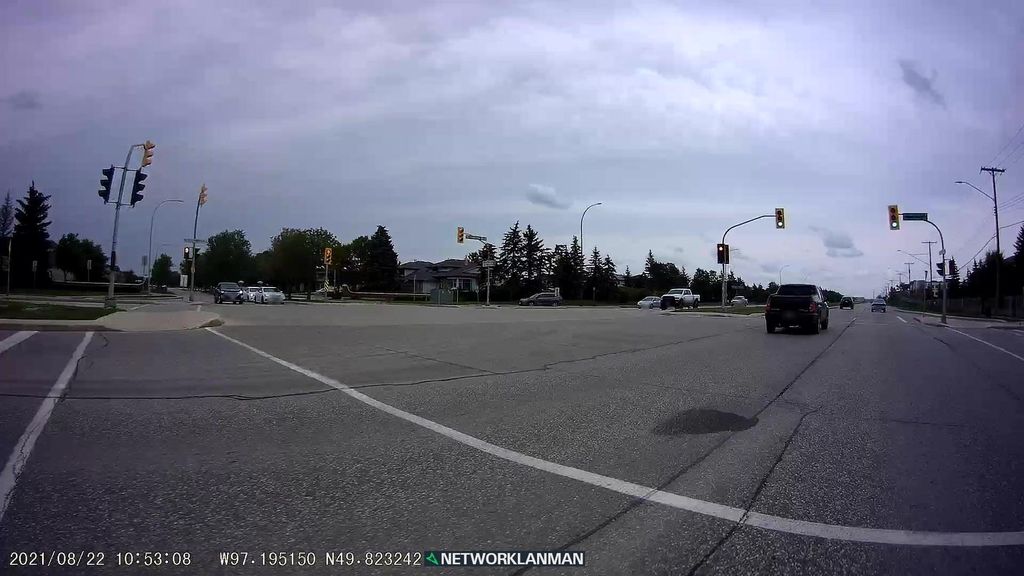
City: winnipeg